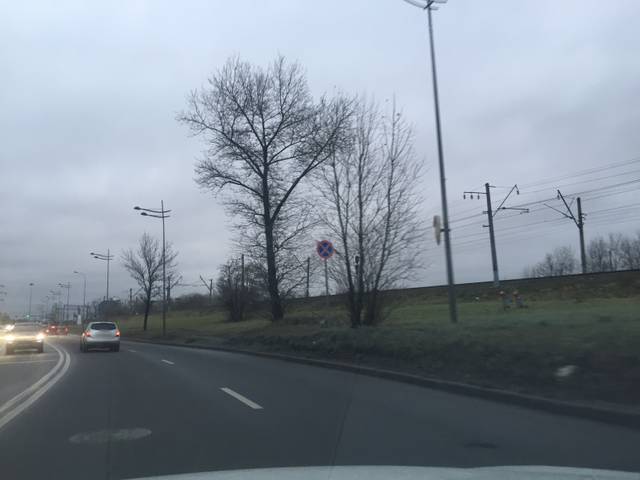
Region: Russia
Coordinates: 59.898, 30.341